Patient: sex F, age 58
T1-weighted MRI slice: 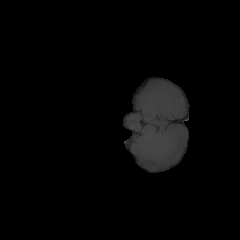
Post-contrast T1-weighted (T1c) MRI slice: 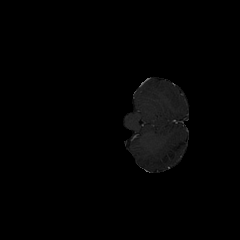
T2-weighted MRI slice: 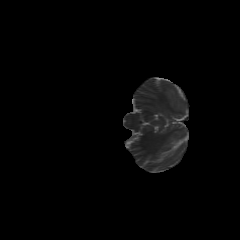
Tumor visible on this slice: no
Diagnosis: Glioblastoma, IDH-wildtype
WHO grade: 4